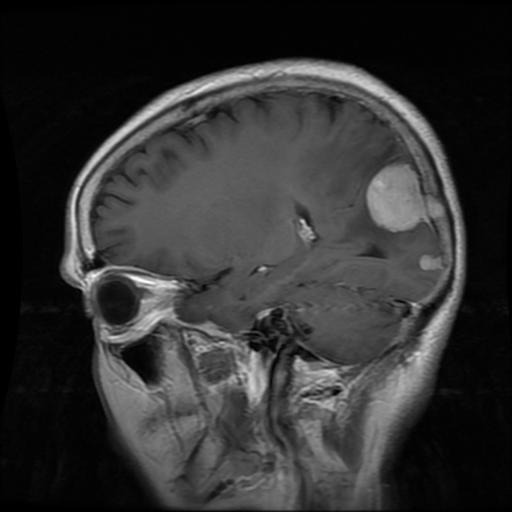
Label: meningioma